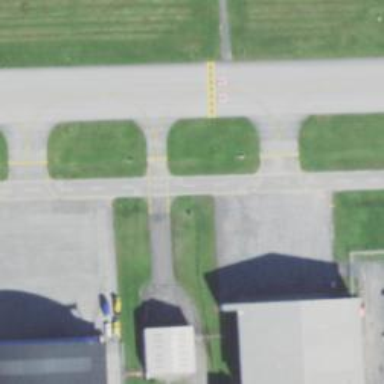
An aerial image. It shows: View of taxiway at the airport.